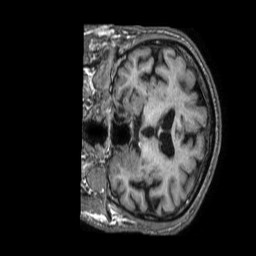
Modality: T1w
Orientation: coronal
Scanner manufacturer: philips
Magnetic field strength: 1.5 T
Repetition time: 0.007085 s
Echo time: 0.003197 s